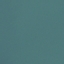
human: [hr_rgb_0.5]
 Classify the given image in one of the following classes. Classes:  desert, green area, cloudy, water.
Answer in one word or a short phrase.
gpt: water